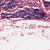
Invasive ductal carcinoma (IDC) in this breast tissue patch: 0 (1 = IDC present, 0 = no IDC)